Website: slack
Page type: payment
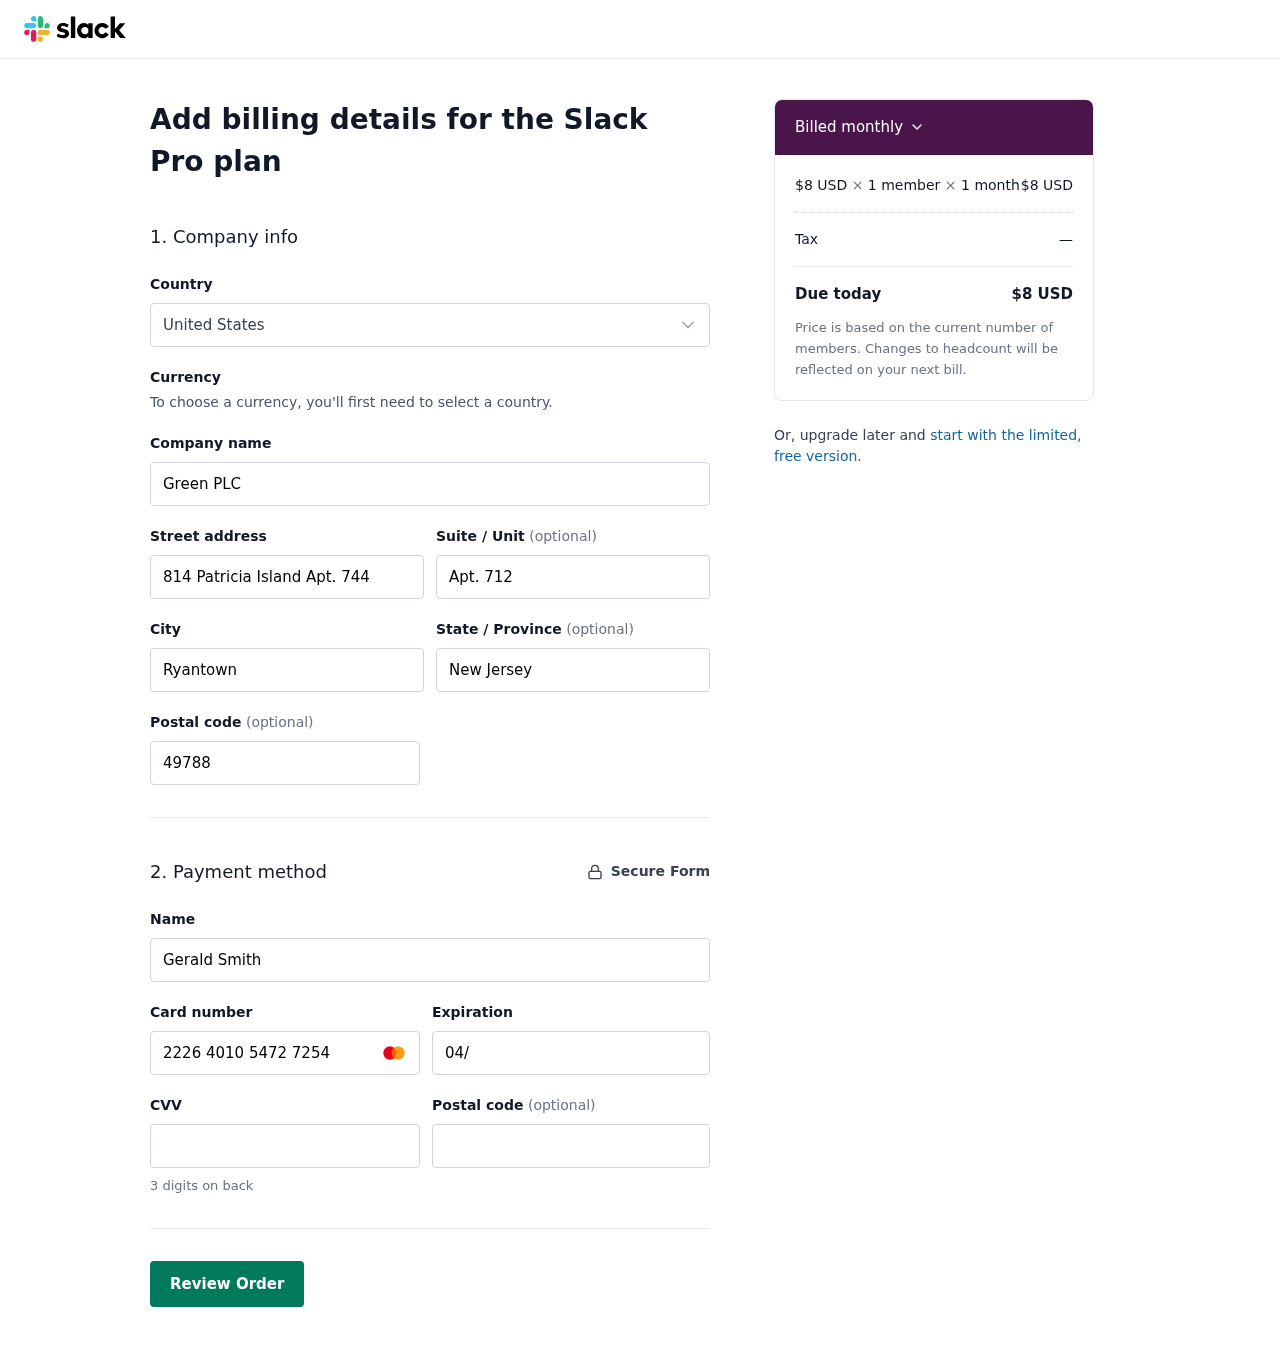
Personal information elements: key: PII_COUNTRY
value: United States
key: PII_COMPANY
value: Green PLC
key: PII_STREET
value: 814 Patricia Island Apt. 744
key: PII_STREET2
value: Apt. 712
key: PII_CITY
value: Ryantown
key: PII_STATE
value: New Jersey
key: PII_POSTCODE
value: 49788
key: PII_FULLNAME
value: Gerald Smith
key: PII_CARD_NUMBER
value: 2226 4010 5472 7254
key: PII_CARD_EXPIRY
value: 04/28
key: PII_CARD_CVV
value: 789
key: PII_POSTCODE2
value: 37681
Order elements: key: ORDER_PRICE_PER_MEMBER
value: $8 USD
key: ORDER_NUM_MEMBERS
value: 1 member
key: ORDER_NUM_MONTHS
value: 1 month
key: ORDER_SUBTOTAL
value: $8 USD
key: ORDER_TAX
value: —
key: ORDER_TOTAL
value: $8 USD